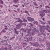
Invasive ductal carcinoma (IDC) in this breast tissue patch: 1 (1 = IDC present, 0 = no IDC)